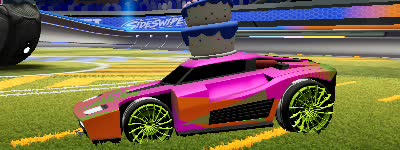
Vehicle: breakout